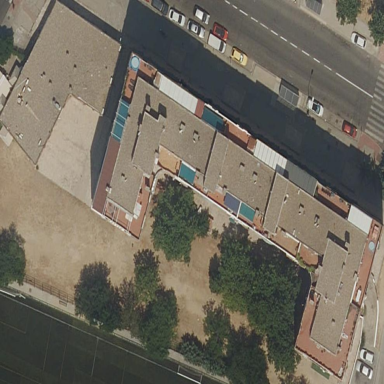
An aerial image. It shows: Image showing building with apartments.